Question: as you can see the resource directory does exist, on line 15 I had the same trouble but I fixed that one by deleting and reading I have tried it with this one but no working
[
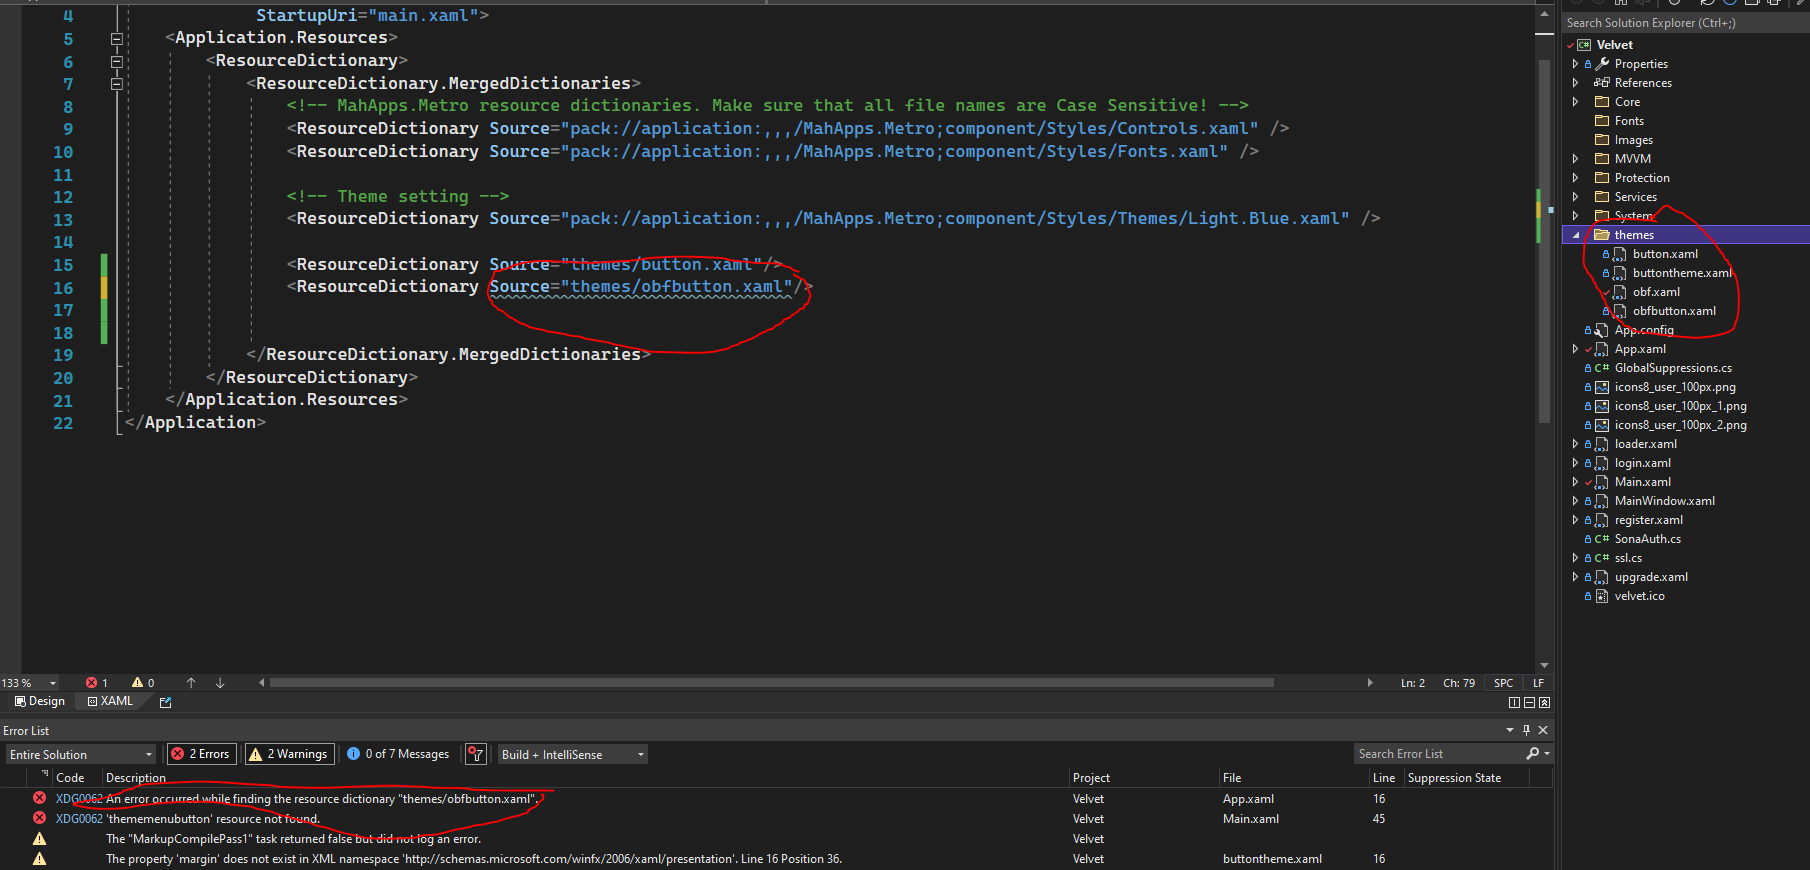
Answer: The way files are recognized in xaml depends on them being properly included in the 'csproj' file. The file showing up in solution explorer sometimes doesn't mean they are properly added to the project (say, you have "Show All Files" selected).
To ensure files are properly added, you can right click on a file and select "include in project".
In addition to that, it is also important to see whether or not the file is added with the proper . To be sure that the new xaml will work, try comparing how it is added to the csproj with another one of the files that is currently working. If it has any special build action, you'll be able to tell there and you can use the same build action for including the new one.